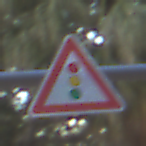
Verkehrszeichen: Lichtzeichenanlage
Umgebung: Outdoor, Suburban
Tageszeit: MorningAfternoon
Wetter: PartlyCloudy
Licht: Natural
Jahreszeit: NotSpecified
Kontrast: LowContrast